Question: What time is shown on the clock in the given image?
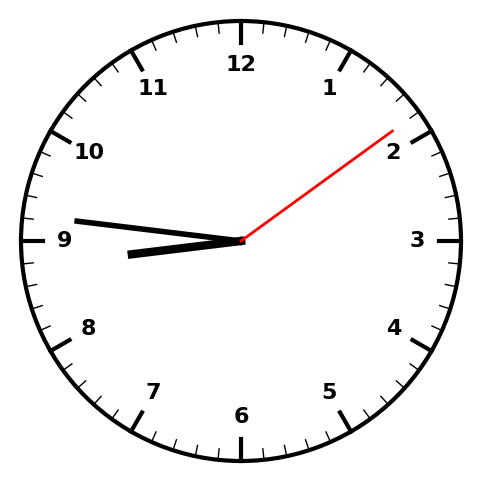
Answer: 08:46:09